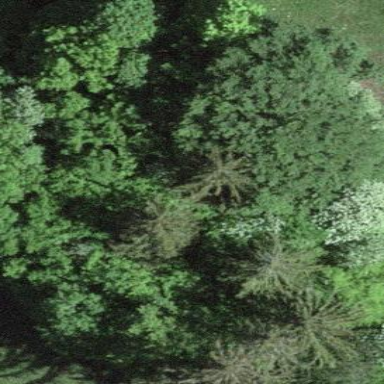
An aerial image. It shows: Forest area with mix of leaf types and cycles.